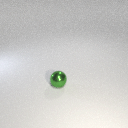
small green metal sphere